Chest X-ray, AP view. Patient: 51 years old, sex M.
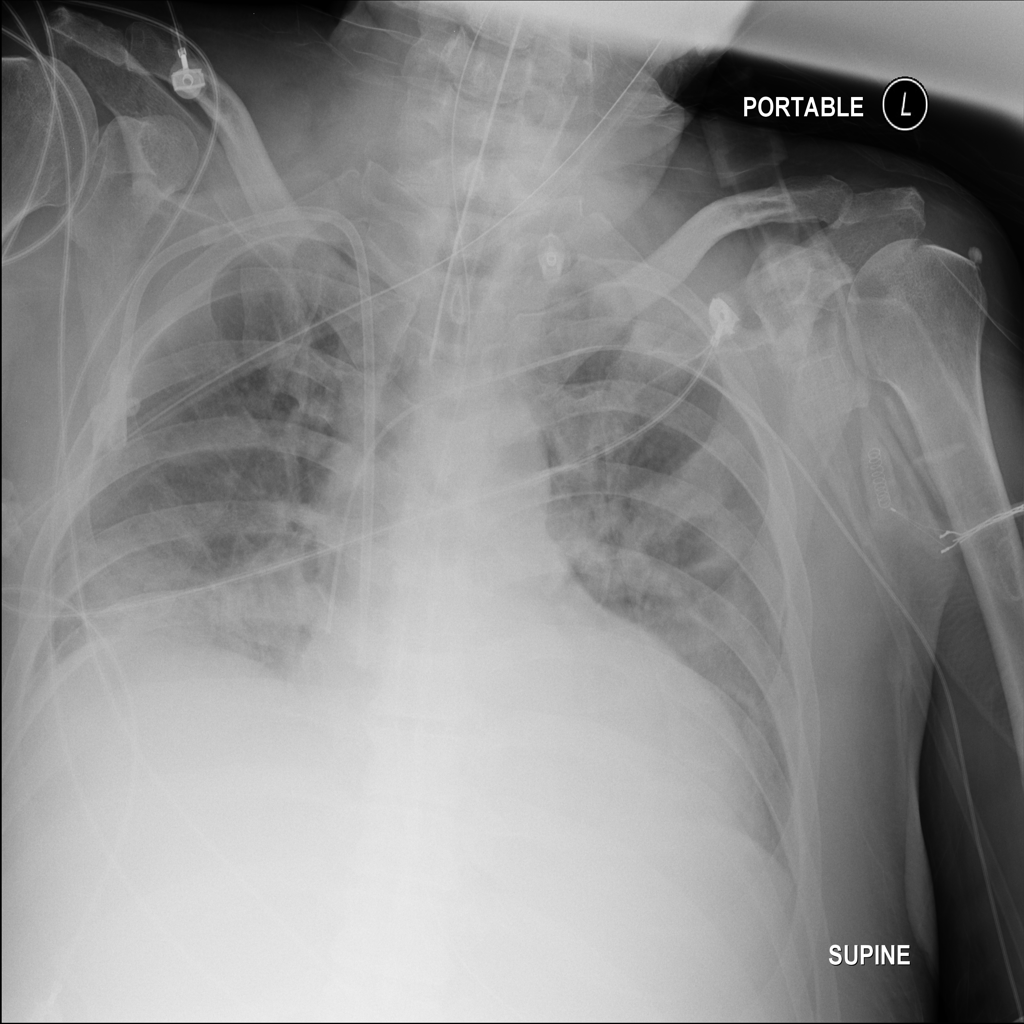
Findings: Effusion